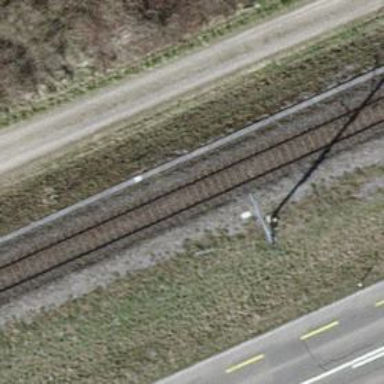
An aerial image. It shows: Railway with electrified contact lines.